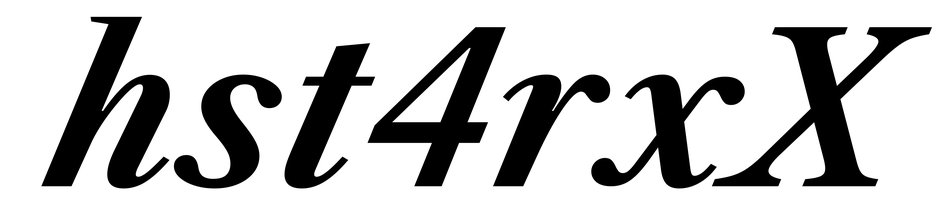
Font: LibreCaslonText-Italic_Bold_Italic